Question: Im currently sitting with the problem of grouping an array into html tables based on a item in the array called category.
I have the following code:
'''
foreach ($this->items as $item) {
$categories[] = $item->category;
}
<?php foreach ($categories as $category): ?>
<table class="table table-bordered">
<?php foreach ($this->items as $item) :?>
<tr>
<td></td>
<td><?php echo $item->description; ?></td>
<td><?php echo $item->price; ?></td>
</tr>
<?php endforeach; ?>
</table>
<?php endforeach; ?>
'''
But how do i tell it, that based on its category it needs to go into a table or create a table for that category?
end result for each separate category should look like:

Think I fixed it.. I used this code:
'''
foreach( $this->items as $item ){
if( !isset( $zones[ $item->zone ] ) )
$zone_items[ $item->zone] = array();
$zone_items[ $item->zone ][] = $item;
$zones[$item->zone] = array(
'zone' => $item->zone,
'zone_description' => $item->zone_description,
'items' => $zone_items[$item->zone]
);
}
<?php foreach( $zones as $zone): ?>
<?php echo $zone['zone']; ?><br />
<?php echo $zone['zone_description']; ?>
<?php foreach( $zone['items'] as $items ) :?>
<?php echo $items->name; ?>
<?php echo $items->description; ?>
<?php echo $items->category; ?>
<?php endforeach; ?>
<?php endforeach; ?>
'''
and I get the name and description but no items.. Help Greatly Appreciated.
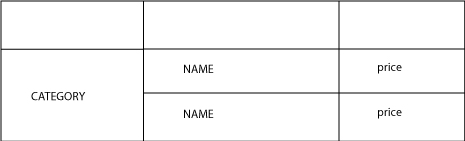
Answer: How about this? I didn't test it so pardon any bugs but, you get the idea :) The table in my example is also screwy, umm... Will just take some fiddling to get it right from here ;P
'''
$categories = array();
foreach( $this->items as $item )
{
if( !isset( $categories[ $item->category ] ) ) $categories[ $item->category] = array();
$categories[ $item->category ][] = $item;
}
<?php foreach( $categories as $category => $items ): ?>
<table class="table table-bordered">
<tr>
<td rowspan="<?php echo count( $items ); ?>"><?php echo $category; ?></td>
<?php foreach( $items as $item ) :?>
<td><?php echo $item->description; ?></td>
<td><?php echo $item->price; ?></td>
<?php endforeach; ?>
</tr>
</table>
<?php endforeach; ?>
'''
To include a description for categories, you'll want to rework the array. Now, I don't know where your category descriptions are coming from, so I'll just show you how the array and output should look, and leave it up to you how to build it;
'''
<?php
$categories = array(
array(
'name' => 'Category Name',
'description' => 'This is the category description',
'items' => $itemsForThisCategory //you can still sort the items by category like I did above and then do "$itemsSortedByCategory[ 'Category Name' ]" here
),
array(
'name' => 'Another Category Name',
'description' => 'This is the description for another category',
'items' => $itemsForAnotherCategory
),
//etc... as many categories as you have
);
?>
'''
Then the output would look like this;
'''
<?php foreach( $categories as $category ): ?>
<table class="table table-bordered">
<tr>
<td rowspan="<?php echo count( $category['items'] ); ?>">
<?php echo $category['name']; ?><br />
<?php echo $category['description']; ?>
</td>
<?php foreach( $category['items'] as $item ) :?>
<td><?php echo $item->description; ?></td>
<td><?php echo $item->price; ?></td>
<?php endforeach; ?>
</tr>
</table>
<?php endforeach; ?>
'''